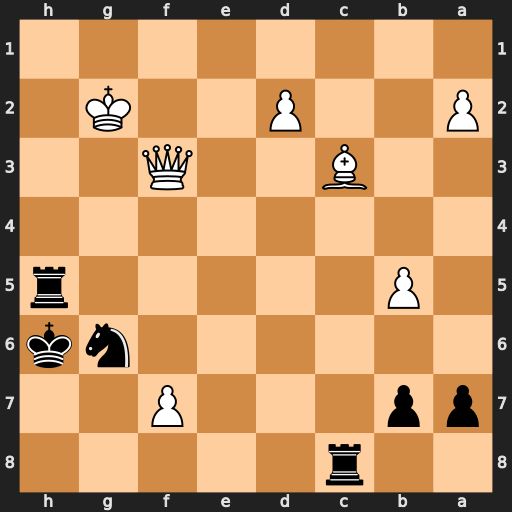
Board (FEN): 2r5/pp3P2/6nk/1P5r/8/2B2Q2/P2P2K1/8
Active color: b
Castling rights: -
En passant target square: -
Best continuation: Nh4+ Kg3 Nxf3